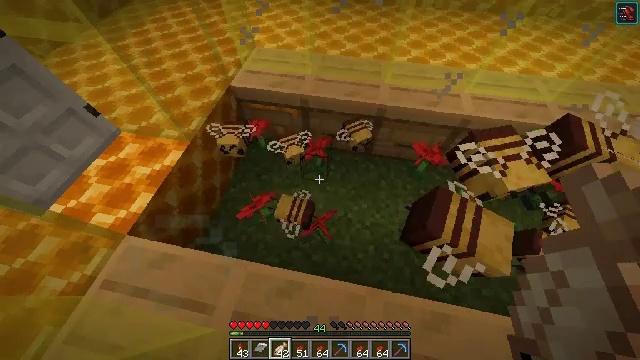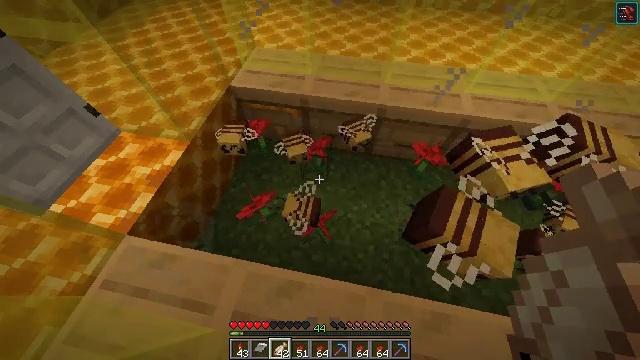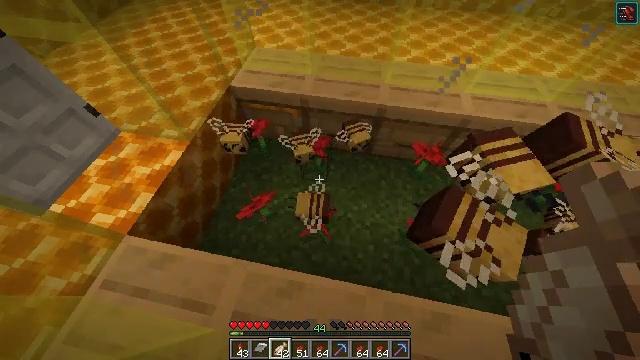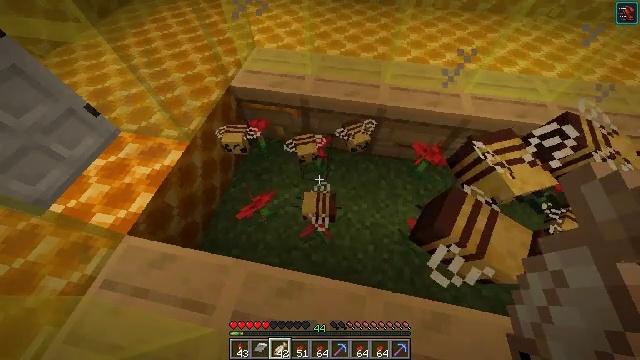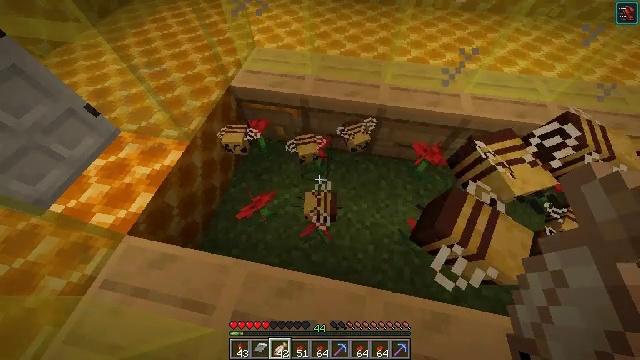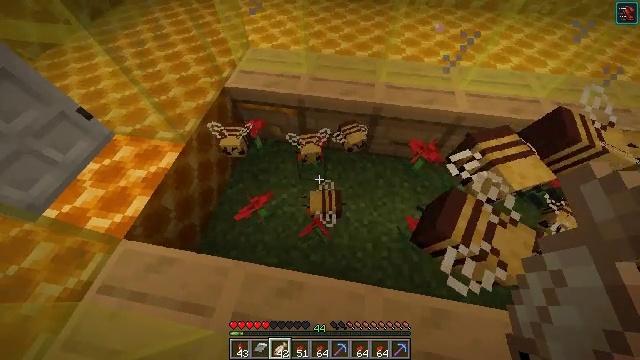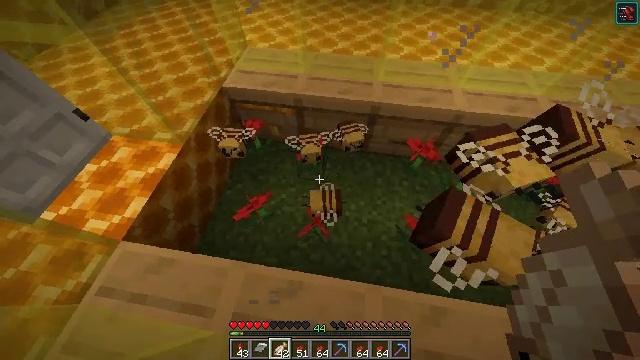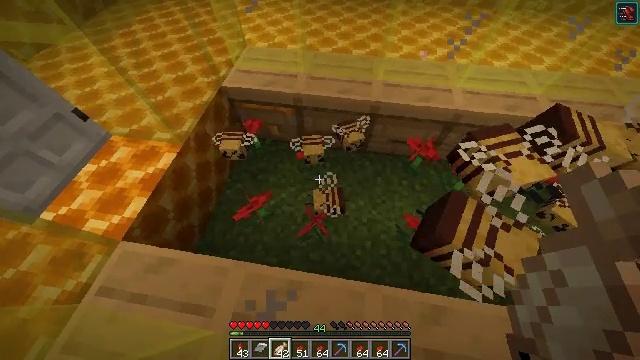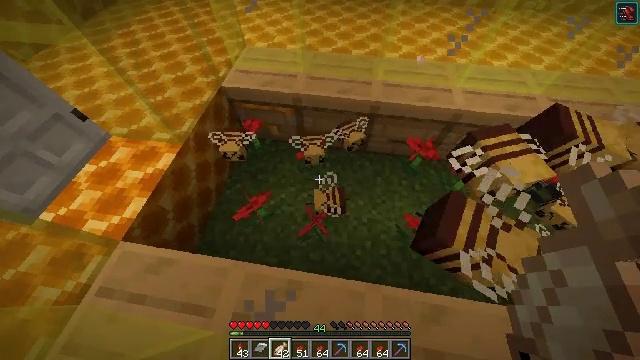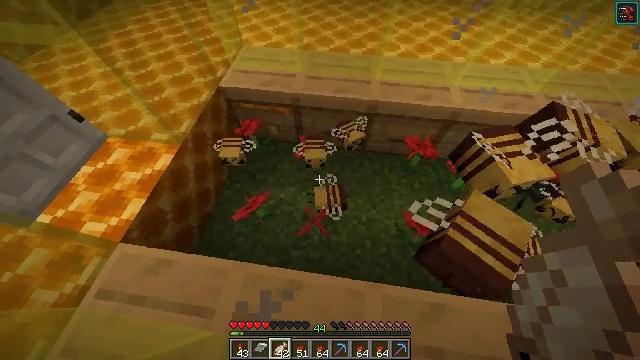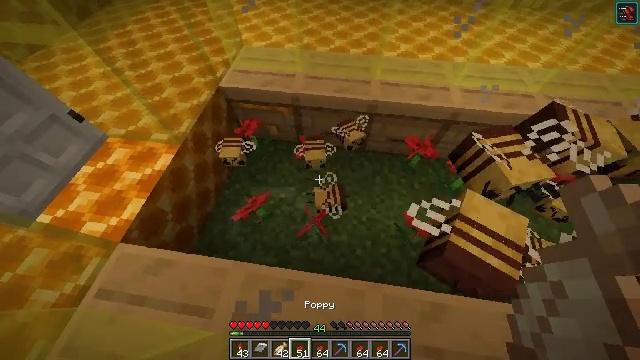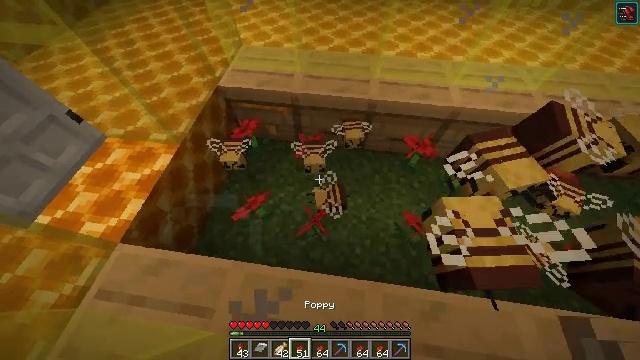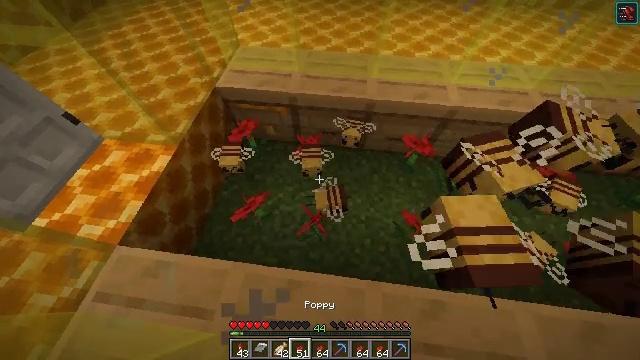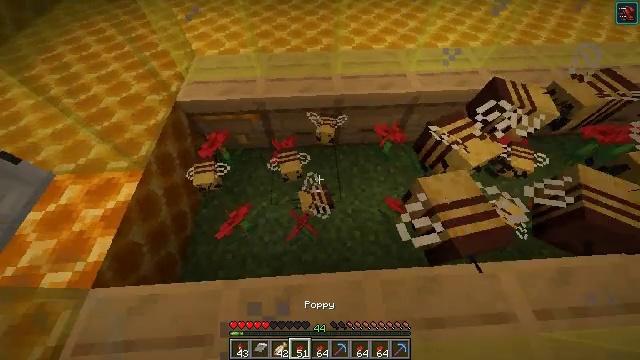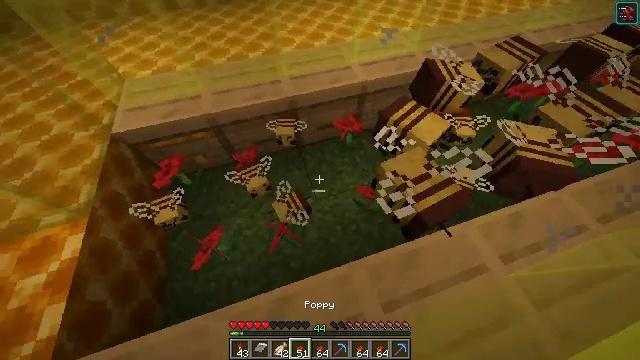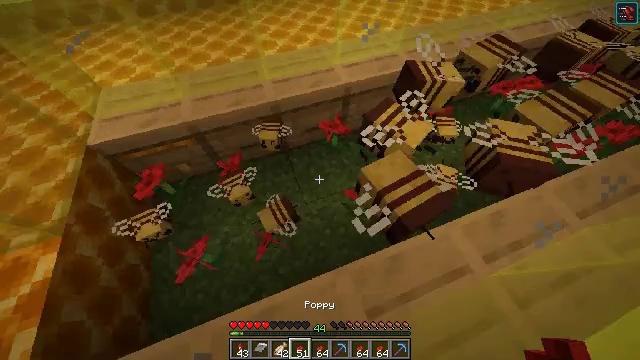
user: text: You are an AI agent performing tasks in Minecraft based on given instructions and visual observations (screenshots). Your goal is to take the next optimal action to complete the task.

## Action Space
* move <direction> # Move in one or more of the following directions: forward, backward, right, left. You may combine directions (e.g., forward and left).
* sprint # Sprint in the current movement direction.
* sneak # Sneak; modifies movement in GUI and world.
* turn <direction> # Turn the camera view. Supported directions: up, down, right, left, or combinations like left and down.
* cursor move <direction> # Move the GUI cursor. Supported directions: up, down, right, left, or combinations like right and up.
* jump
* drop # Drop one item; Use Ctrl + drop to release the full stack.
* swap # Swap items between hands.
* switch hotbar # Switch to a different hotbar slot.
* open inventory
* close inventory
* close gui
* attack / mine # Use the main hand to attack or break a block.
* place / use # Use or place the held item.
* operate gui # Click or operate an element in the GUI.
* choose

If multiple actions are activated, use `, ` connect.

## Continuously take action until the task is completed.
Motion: motion action
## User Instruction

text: Gather honey bottles to craft a honey block.
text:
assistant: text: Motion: no_op
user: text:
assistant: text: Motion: no_op
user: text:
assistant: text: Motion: no_op
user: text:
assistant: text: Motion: no_op
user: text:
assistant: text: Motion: turn right
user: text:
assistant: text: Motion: no_op
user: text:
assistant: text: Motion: no_op
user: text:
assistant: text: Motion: no_op
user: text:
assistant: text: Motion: no_op
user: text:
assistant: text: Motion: no_op
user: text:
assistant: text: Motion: no_op
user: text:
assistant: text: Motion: no_op
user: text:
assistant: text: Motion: turn right
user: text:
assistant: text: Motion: move right, turn right
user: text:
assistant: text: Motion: move right, turn right
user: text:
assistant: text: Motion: move right
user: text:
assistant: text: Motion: no_op
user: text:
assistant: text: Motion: no_op
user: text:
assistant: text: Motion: no_op
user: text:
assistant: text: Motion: no_op
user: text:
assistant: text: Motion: no_op
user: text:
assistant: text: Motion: use / place
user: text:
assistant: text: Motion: use / place
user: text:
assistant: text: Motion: use / place
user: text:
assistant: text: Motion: turn right and down
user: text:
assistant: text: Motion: turn right
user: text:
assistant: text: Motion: no_op
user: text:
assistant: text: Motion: no_op
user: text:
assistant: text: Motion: turn right
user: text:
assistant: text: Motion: no_op